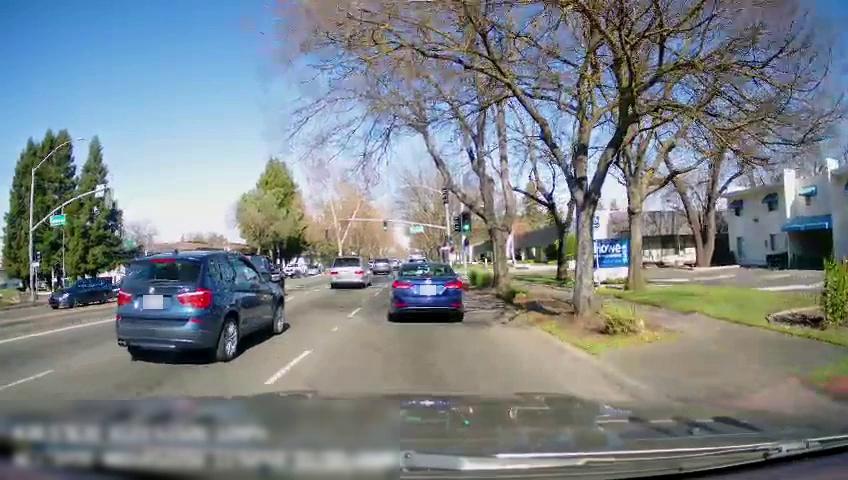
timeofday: Day
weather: Sunny
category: Drivable Space
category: Drivable Space
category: Vehicles | Truck
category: Vehicles | Truck
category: Vehicles | SUV
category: Vehicles | SUV
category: Vehicles | Car
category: Vehicles | Van
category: Vehicles | SUV
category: Vehicles | Car
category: Vehicles | Truck
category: Vehicles | Car
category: Vehicles | Car
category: Lanes | Alternate Lane
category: Lanes | Alternate Lane
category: Lanes | Current Lane
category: Traffic | Signs
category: Traffic | Signs
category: Traffic | Lights
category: Traffic | Lights
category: Traffic | Lights
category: Traffic | Lights
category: Traffic | Signs
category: Traffic | Lights